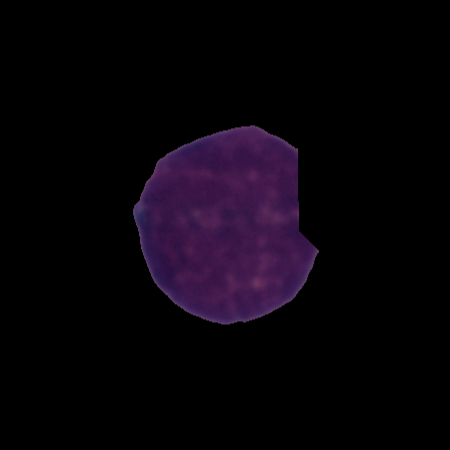
Label: cancer